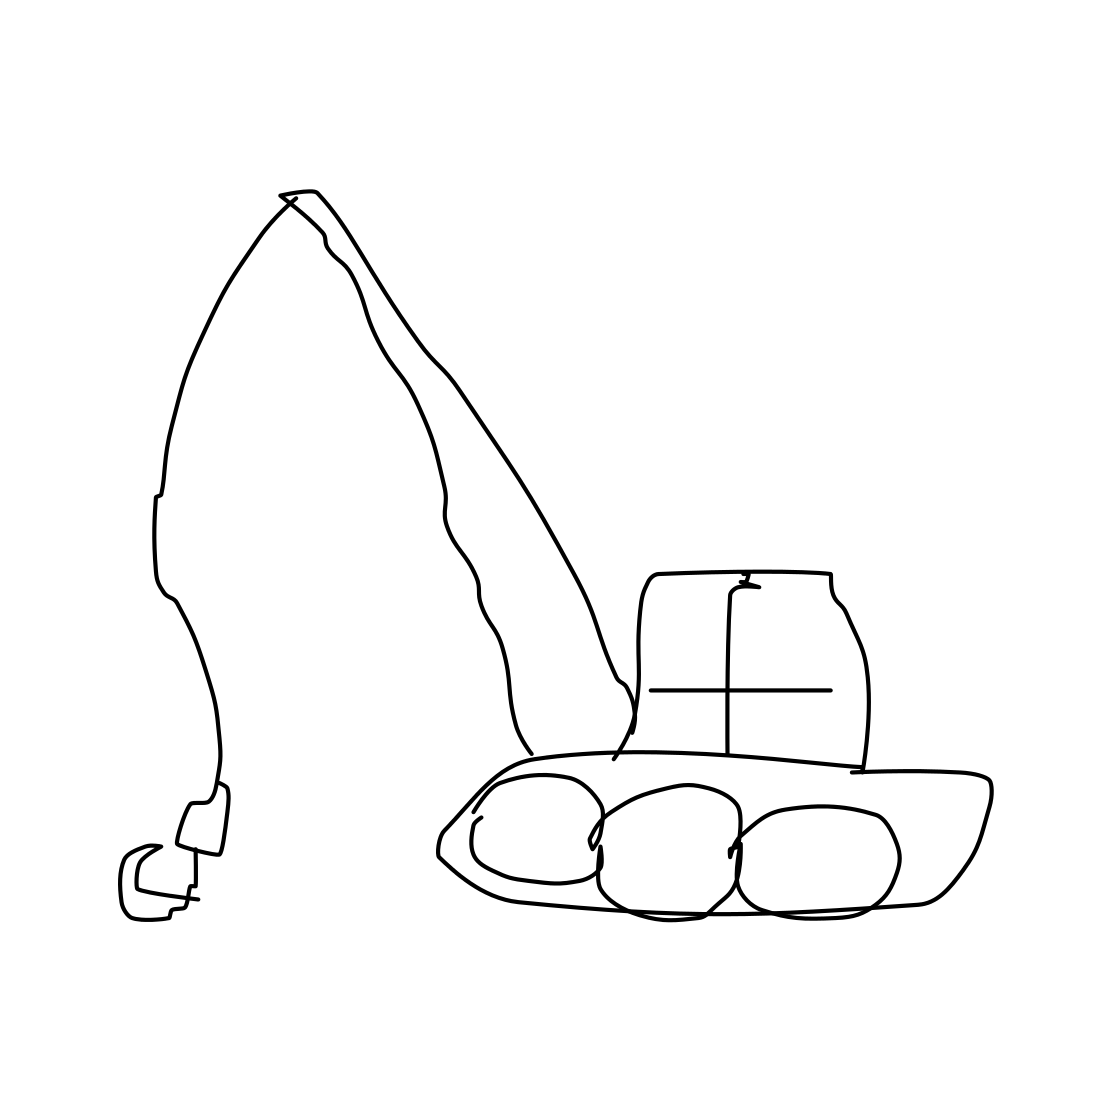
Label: crane (machine)